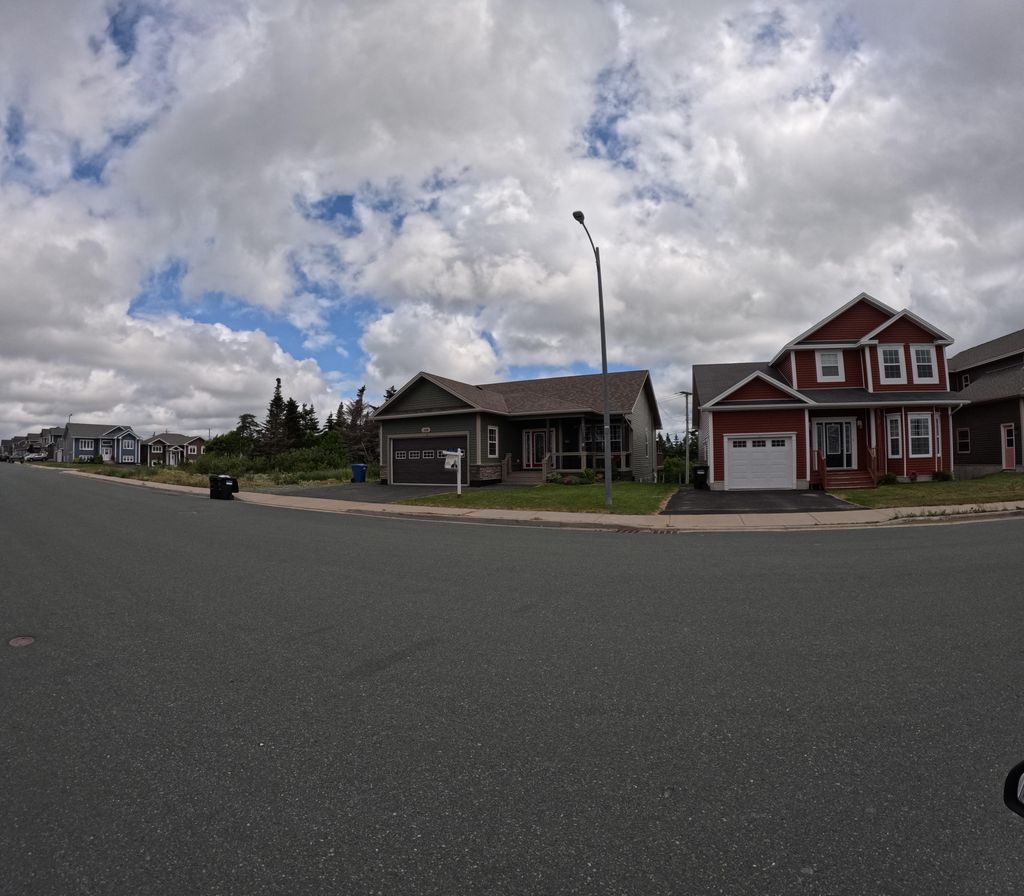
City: st_johns